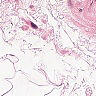
Metastatic tissue present: no